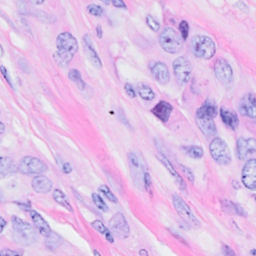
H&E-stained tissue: Breast